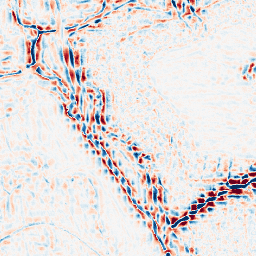
Category: wavelet
Decomposition family: wavelet_reverse_biorthogonal
Decomposition parameters: wavelet: rbio5.5
level: 3
Upsampling method: regularized
Upsampling parameters: scale: 4
lambda_reg: 0.001
Upsampling scale: 4